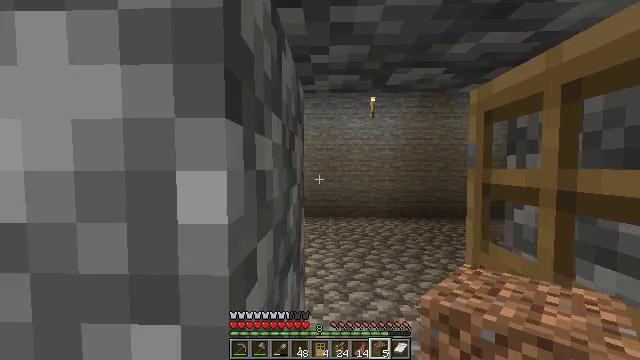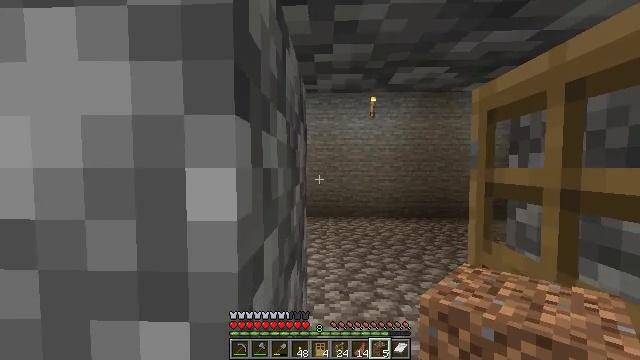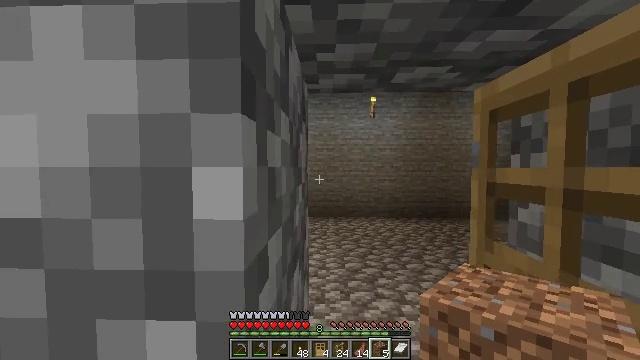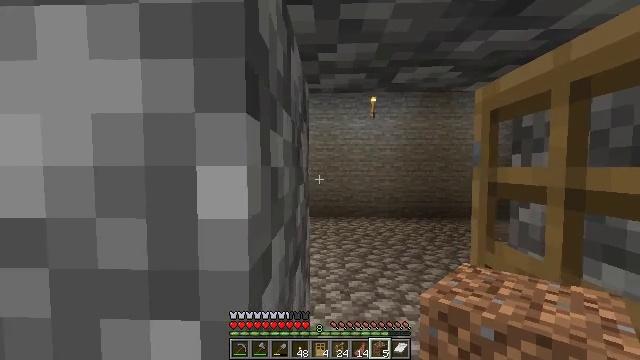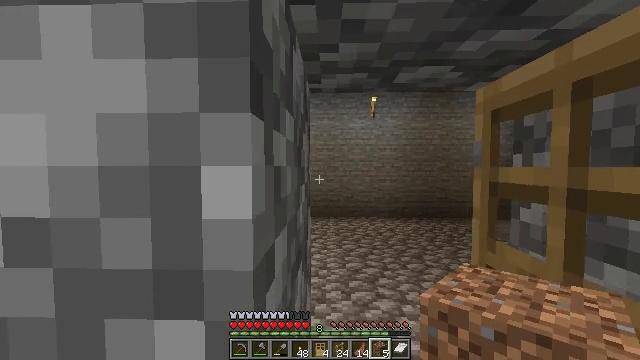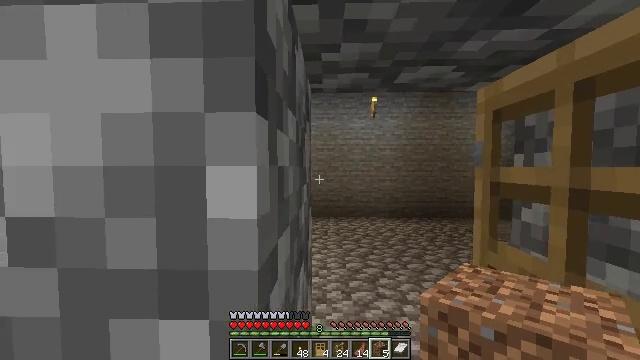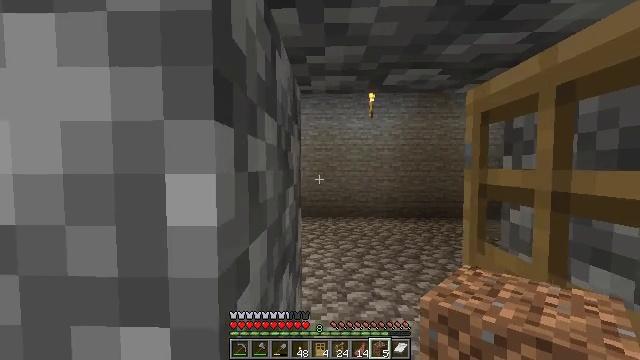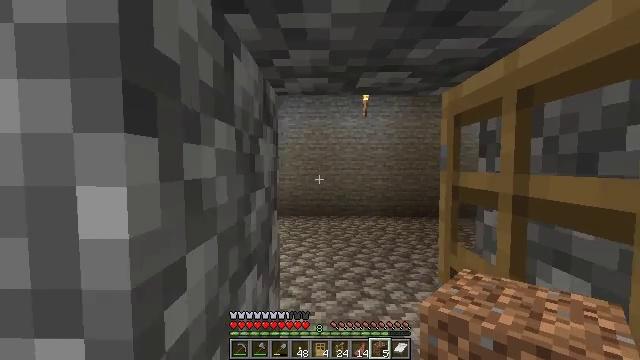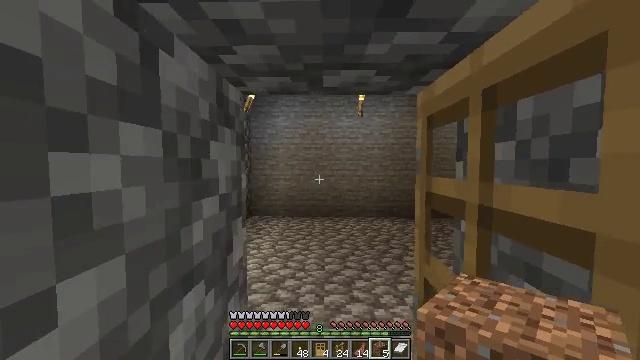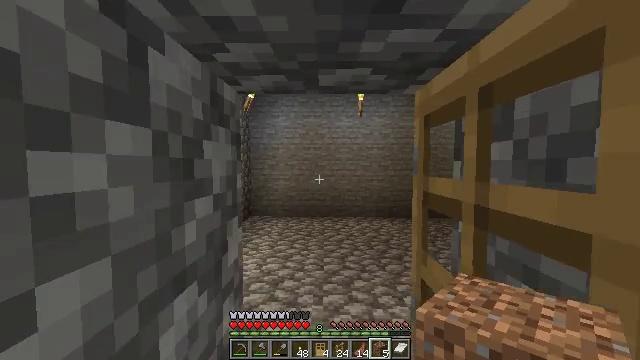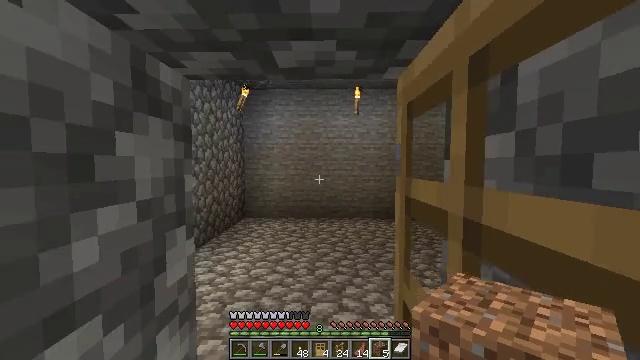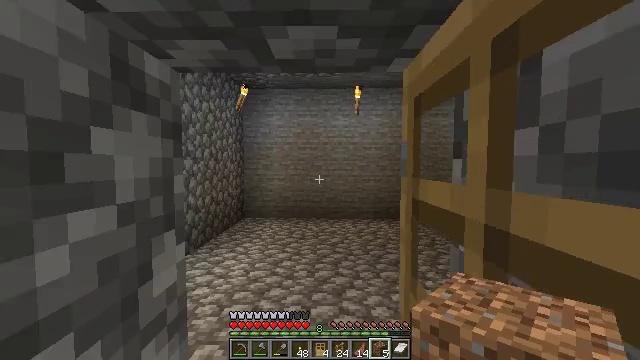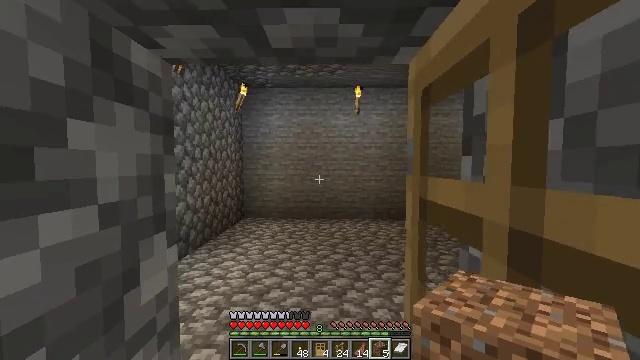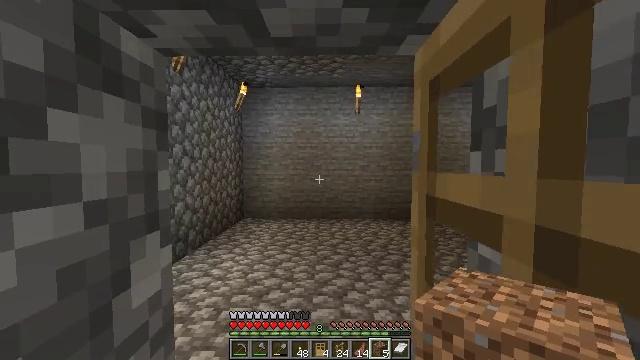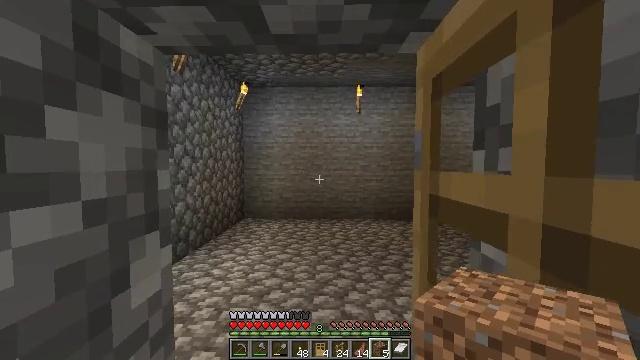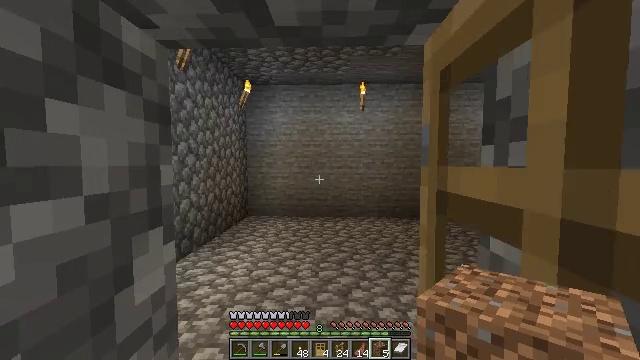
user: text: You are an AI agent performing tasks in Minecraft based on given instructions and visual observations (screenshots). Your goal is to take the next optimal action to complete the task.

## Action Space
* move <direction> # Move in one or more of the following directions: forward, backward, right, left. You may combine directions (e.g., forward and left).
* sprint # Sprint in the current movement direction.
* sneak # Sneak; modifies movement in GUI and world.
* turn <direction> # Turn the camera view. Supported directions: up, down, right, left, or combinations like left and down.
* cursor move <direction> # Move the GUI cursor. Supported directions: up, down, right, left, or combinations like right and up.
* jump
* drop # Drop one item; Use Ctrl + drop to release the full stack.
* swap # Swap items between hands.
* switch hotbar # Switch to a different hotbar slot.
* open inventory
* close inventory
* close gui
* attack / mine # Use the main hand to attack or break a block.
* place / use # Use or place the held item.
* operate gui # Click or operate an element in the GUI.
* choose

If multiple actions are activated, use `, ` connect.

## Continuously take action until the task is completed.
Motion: motion action
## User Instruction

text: Break the cobblestone to create a path.
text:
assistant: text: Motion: move forward
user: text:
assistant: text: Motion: move forward
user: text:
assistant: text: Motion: move forward
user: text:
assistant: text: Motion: move forward
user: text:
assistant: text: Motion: move forward
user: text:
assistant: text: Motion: move forward and move right
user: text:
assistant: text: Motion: move forward and move right
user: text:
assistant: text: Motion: move forward and move right
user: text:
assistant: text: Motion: move forward and move right
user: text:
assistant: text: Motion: move forward and move right
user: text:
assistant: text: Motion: no_op
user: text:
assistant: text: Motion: no_op
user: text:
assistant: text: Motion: no_op
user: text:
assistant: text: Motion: no_op
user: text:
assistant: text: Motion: no_op
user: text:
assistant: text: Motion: turn left and down
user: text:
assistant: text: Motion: turn left
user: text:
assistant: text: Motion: turn left and down
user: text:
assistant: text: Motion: turn left and down
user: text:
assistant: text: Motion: no_op
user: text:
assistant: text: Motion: no_op
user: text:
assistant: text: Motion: no_op
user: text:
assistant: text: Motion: no_op
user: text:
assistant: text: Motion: no_op
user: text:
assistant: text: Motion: no_op
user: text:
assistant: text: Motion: turn left
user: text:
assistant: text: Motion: turn left
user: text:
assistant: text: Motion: turn left
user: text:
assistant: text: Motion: turn left
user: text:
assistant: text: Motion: no_op